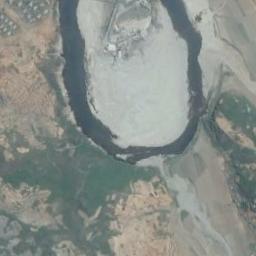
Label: river